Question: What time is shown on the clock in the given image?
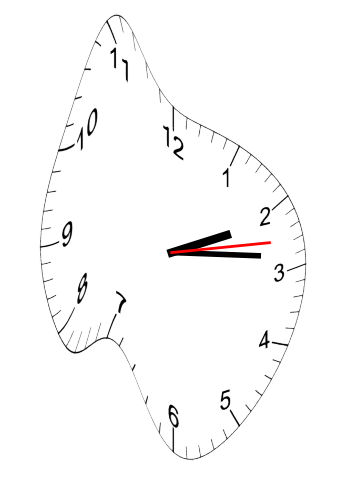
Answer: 02:14:13